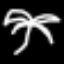
Label: palm tree